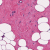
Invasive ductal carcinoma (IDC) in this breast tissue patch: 0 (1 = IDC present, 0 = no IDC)